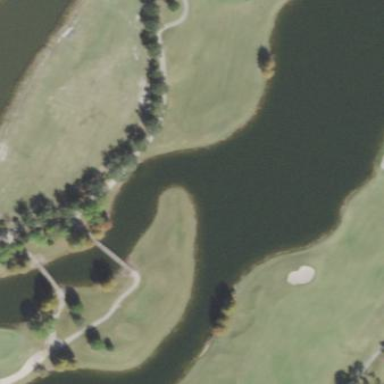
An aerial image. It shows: Picturesque scene of golf course with lateral water hazard.